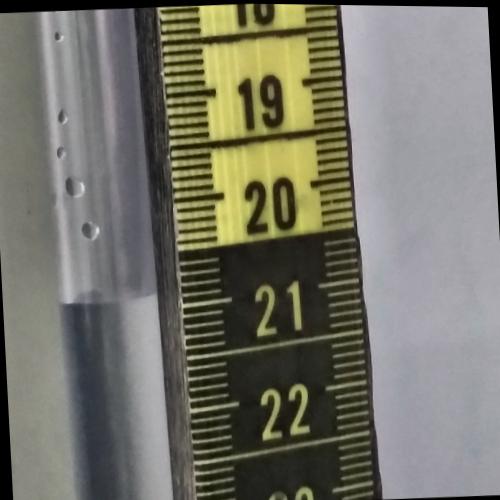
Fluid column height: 20.9 cm